Interaction volume radius: 10 \u00c5
Interaction volume height: 35 \u00c5
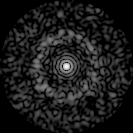
Disorder parameter: 0.8369